Interaction volume radius: 5 \u00c5
Interaction volume height: 15 \u00c5
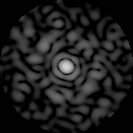
Disorder parameter: 0.8807